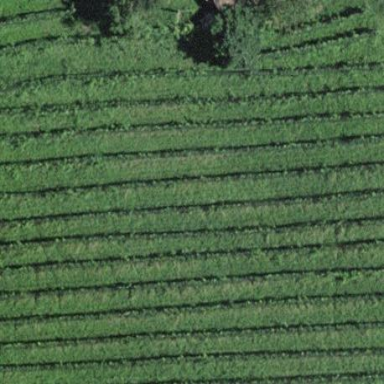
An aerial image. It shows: Vineyard growing grapes.